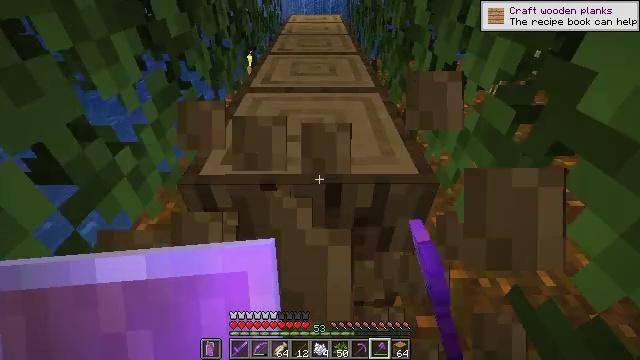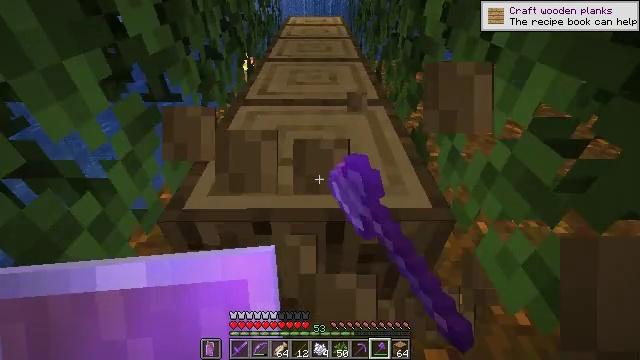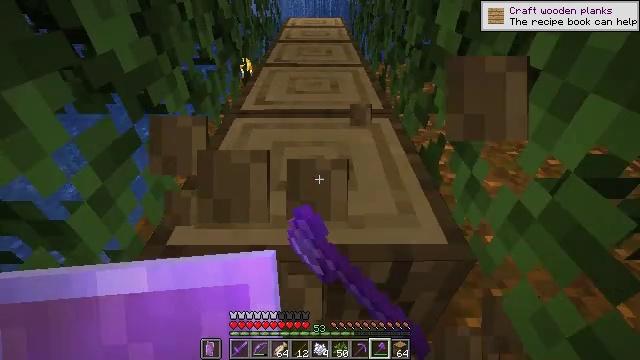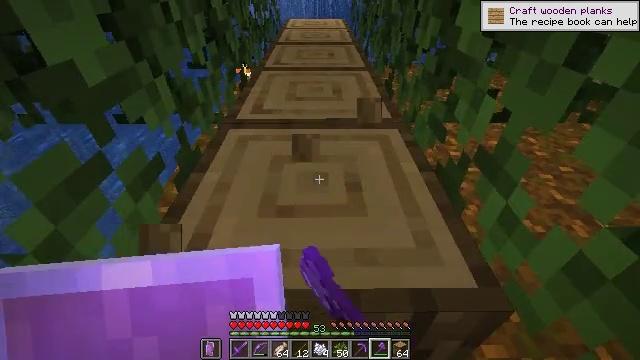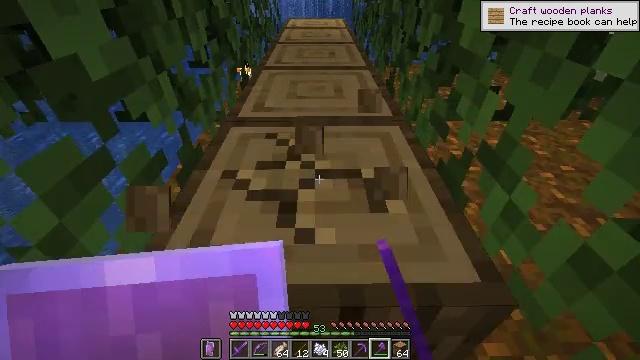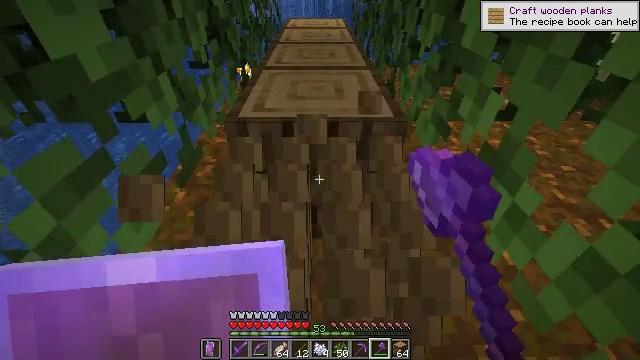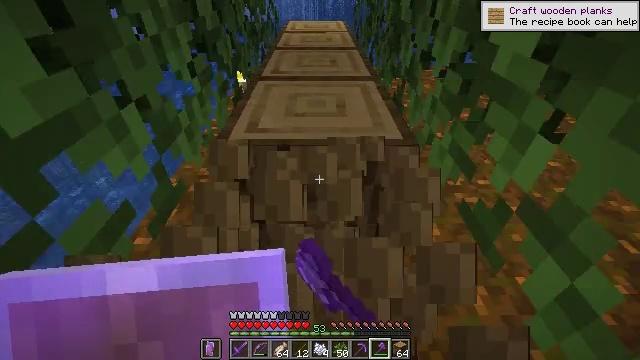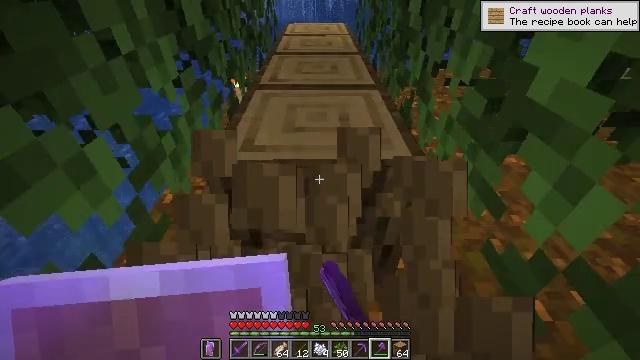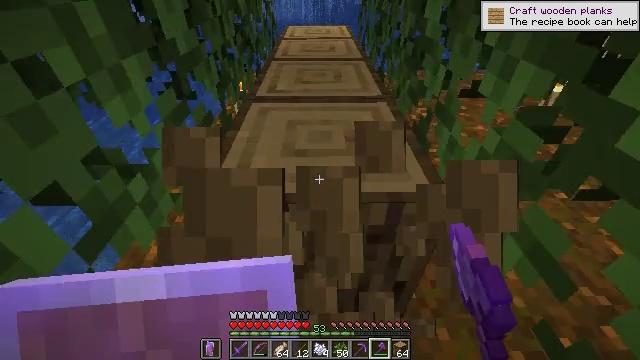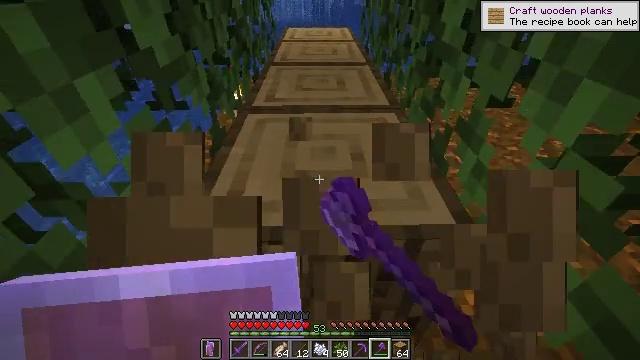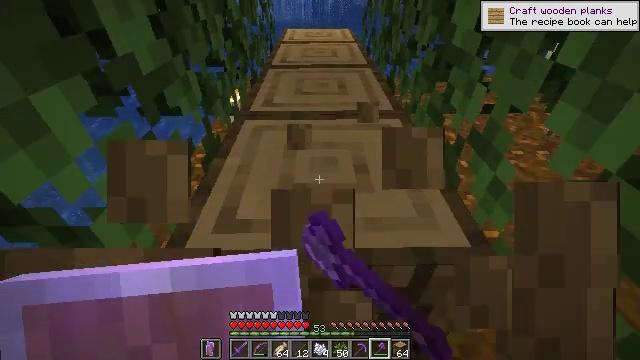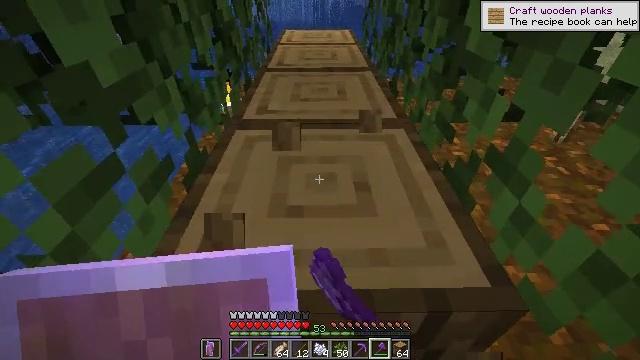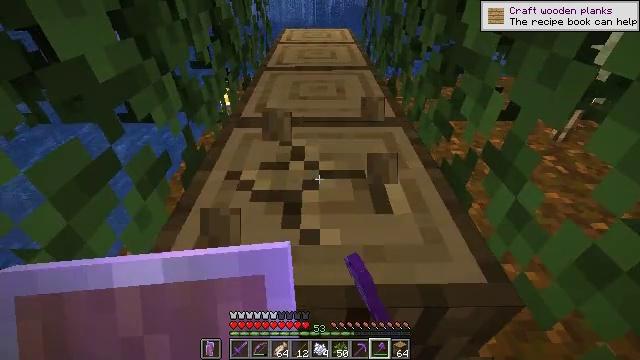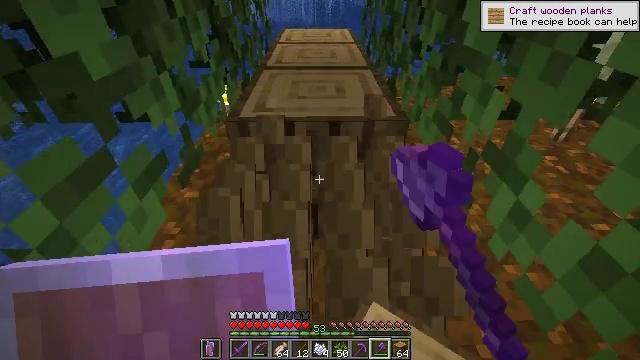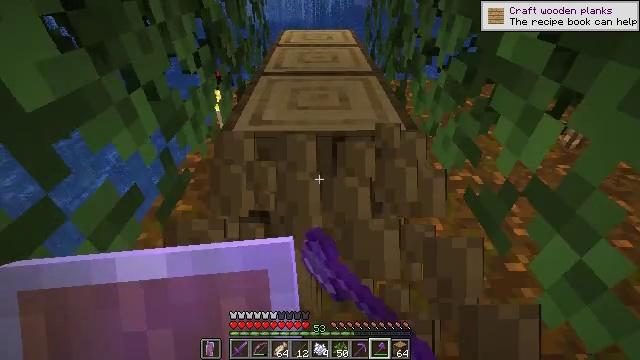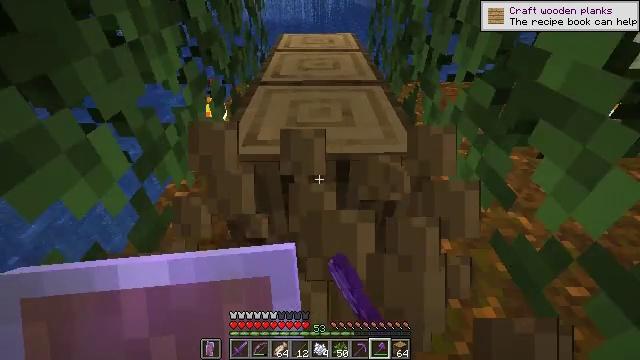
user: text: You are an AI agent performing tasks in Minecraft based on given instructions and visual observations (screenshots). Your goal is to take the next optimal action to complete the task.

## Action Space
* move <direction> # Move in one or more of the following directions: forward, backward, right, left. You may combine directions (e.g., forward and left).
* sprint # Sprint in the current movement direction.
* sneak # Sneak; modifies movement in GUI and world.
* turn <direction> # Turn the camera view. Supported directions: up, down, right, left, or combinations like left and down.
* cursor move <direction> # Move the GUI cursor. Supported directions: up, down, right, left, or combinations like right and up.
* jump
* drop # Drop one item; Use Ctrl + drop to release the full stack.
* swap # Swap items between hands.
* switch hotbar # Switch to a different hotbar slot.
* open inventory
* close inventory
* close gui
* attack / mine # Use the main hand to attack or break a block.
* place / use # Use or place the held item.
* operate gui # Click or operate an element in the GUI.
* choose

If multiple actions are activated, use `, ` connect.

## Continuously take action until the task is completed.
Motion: motion action
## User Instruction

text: Collect oak log for crafting.
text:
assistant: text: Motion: move forward, attack / mine
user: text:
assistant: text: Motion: move forward, attack / mine
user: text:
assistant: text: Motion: move forward, attack / mine
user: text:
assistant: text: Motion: move forward, attack / mine
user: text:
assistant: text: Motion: move forward, attack / mine
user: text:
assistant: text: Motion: move forward, attack / mine
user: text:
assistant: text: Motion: move forward, attack / mine
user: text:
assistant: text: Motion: move forward, attack / mine
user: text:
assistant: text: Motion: move forward, attack / mine
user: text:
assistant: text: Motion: move forward, attack / mine
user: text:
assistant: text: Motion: move forward, attack / mine
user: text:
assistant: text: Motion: move forward, attack / mine
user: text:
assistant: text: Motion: move forward, attack / mine
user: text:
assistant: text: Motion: move forward, attack / mine
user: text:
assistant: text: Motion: move forward, attack / mine
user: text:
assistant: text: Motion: move forward, attack / mine
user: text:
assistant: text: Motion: move forward, attack / mine
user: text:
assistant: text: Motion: move forward, attack / mine
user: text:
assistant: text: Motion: move forward, attack / mine
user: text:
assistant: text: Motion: move forward, attack / mine
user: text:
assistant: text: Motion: move forward, attack / mine
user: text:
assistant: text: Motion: move forward, attack / mine
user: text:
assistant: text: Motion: move forward, attack / mine
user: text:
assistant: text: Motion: move forward, attack / mine
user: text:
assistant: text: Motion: move forward, attack / mine
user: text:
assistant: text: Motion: move forward, attack / mine
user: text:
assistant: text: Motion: move forward, attack / mine
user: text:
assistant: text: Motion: move forward, attack / mine
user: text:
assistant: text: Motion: move forward, attack / mine
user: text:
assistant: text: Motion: move forward, attack / mine